Question: There are certain classes, such as 'Closeable', 'File' and 'Container', that have doppelganger classes in obscure packages that I am extremely unlikely to ever use. Normally, that wouldn't be an issue, but when I Organize Imports I have to manually select the correct type to import. Is there any way to exclude specific packages from the Organize Imports tool?

Eclipse Version:
Version: 3.7.1
Build id: M20110909-1335
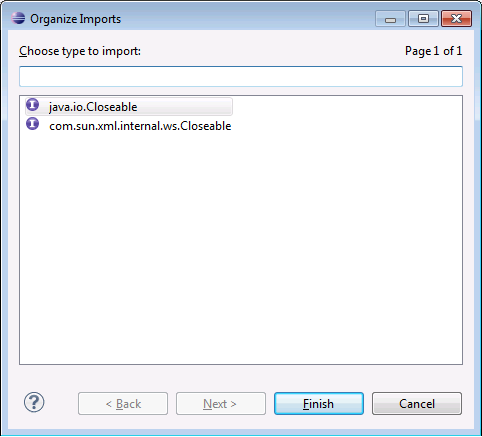
Answer: I don't see, for example, the com.sun.*.Closeable in your example when I use ContentAssist or Organize Imports. I think where you want to configure it is in . However, I don't have com.sun.* listed in my filter list. Maybe it's the "Hide forbidden references" option.